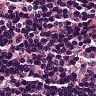
Metastatic tissue present: no